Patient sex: F
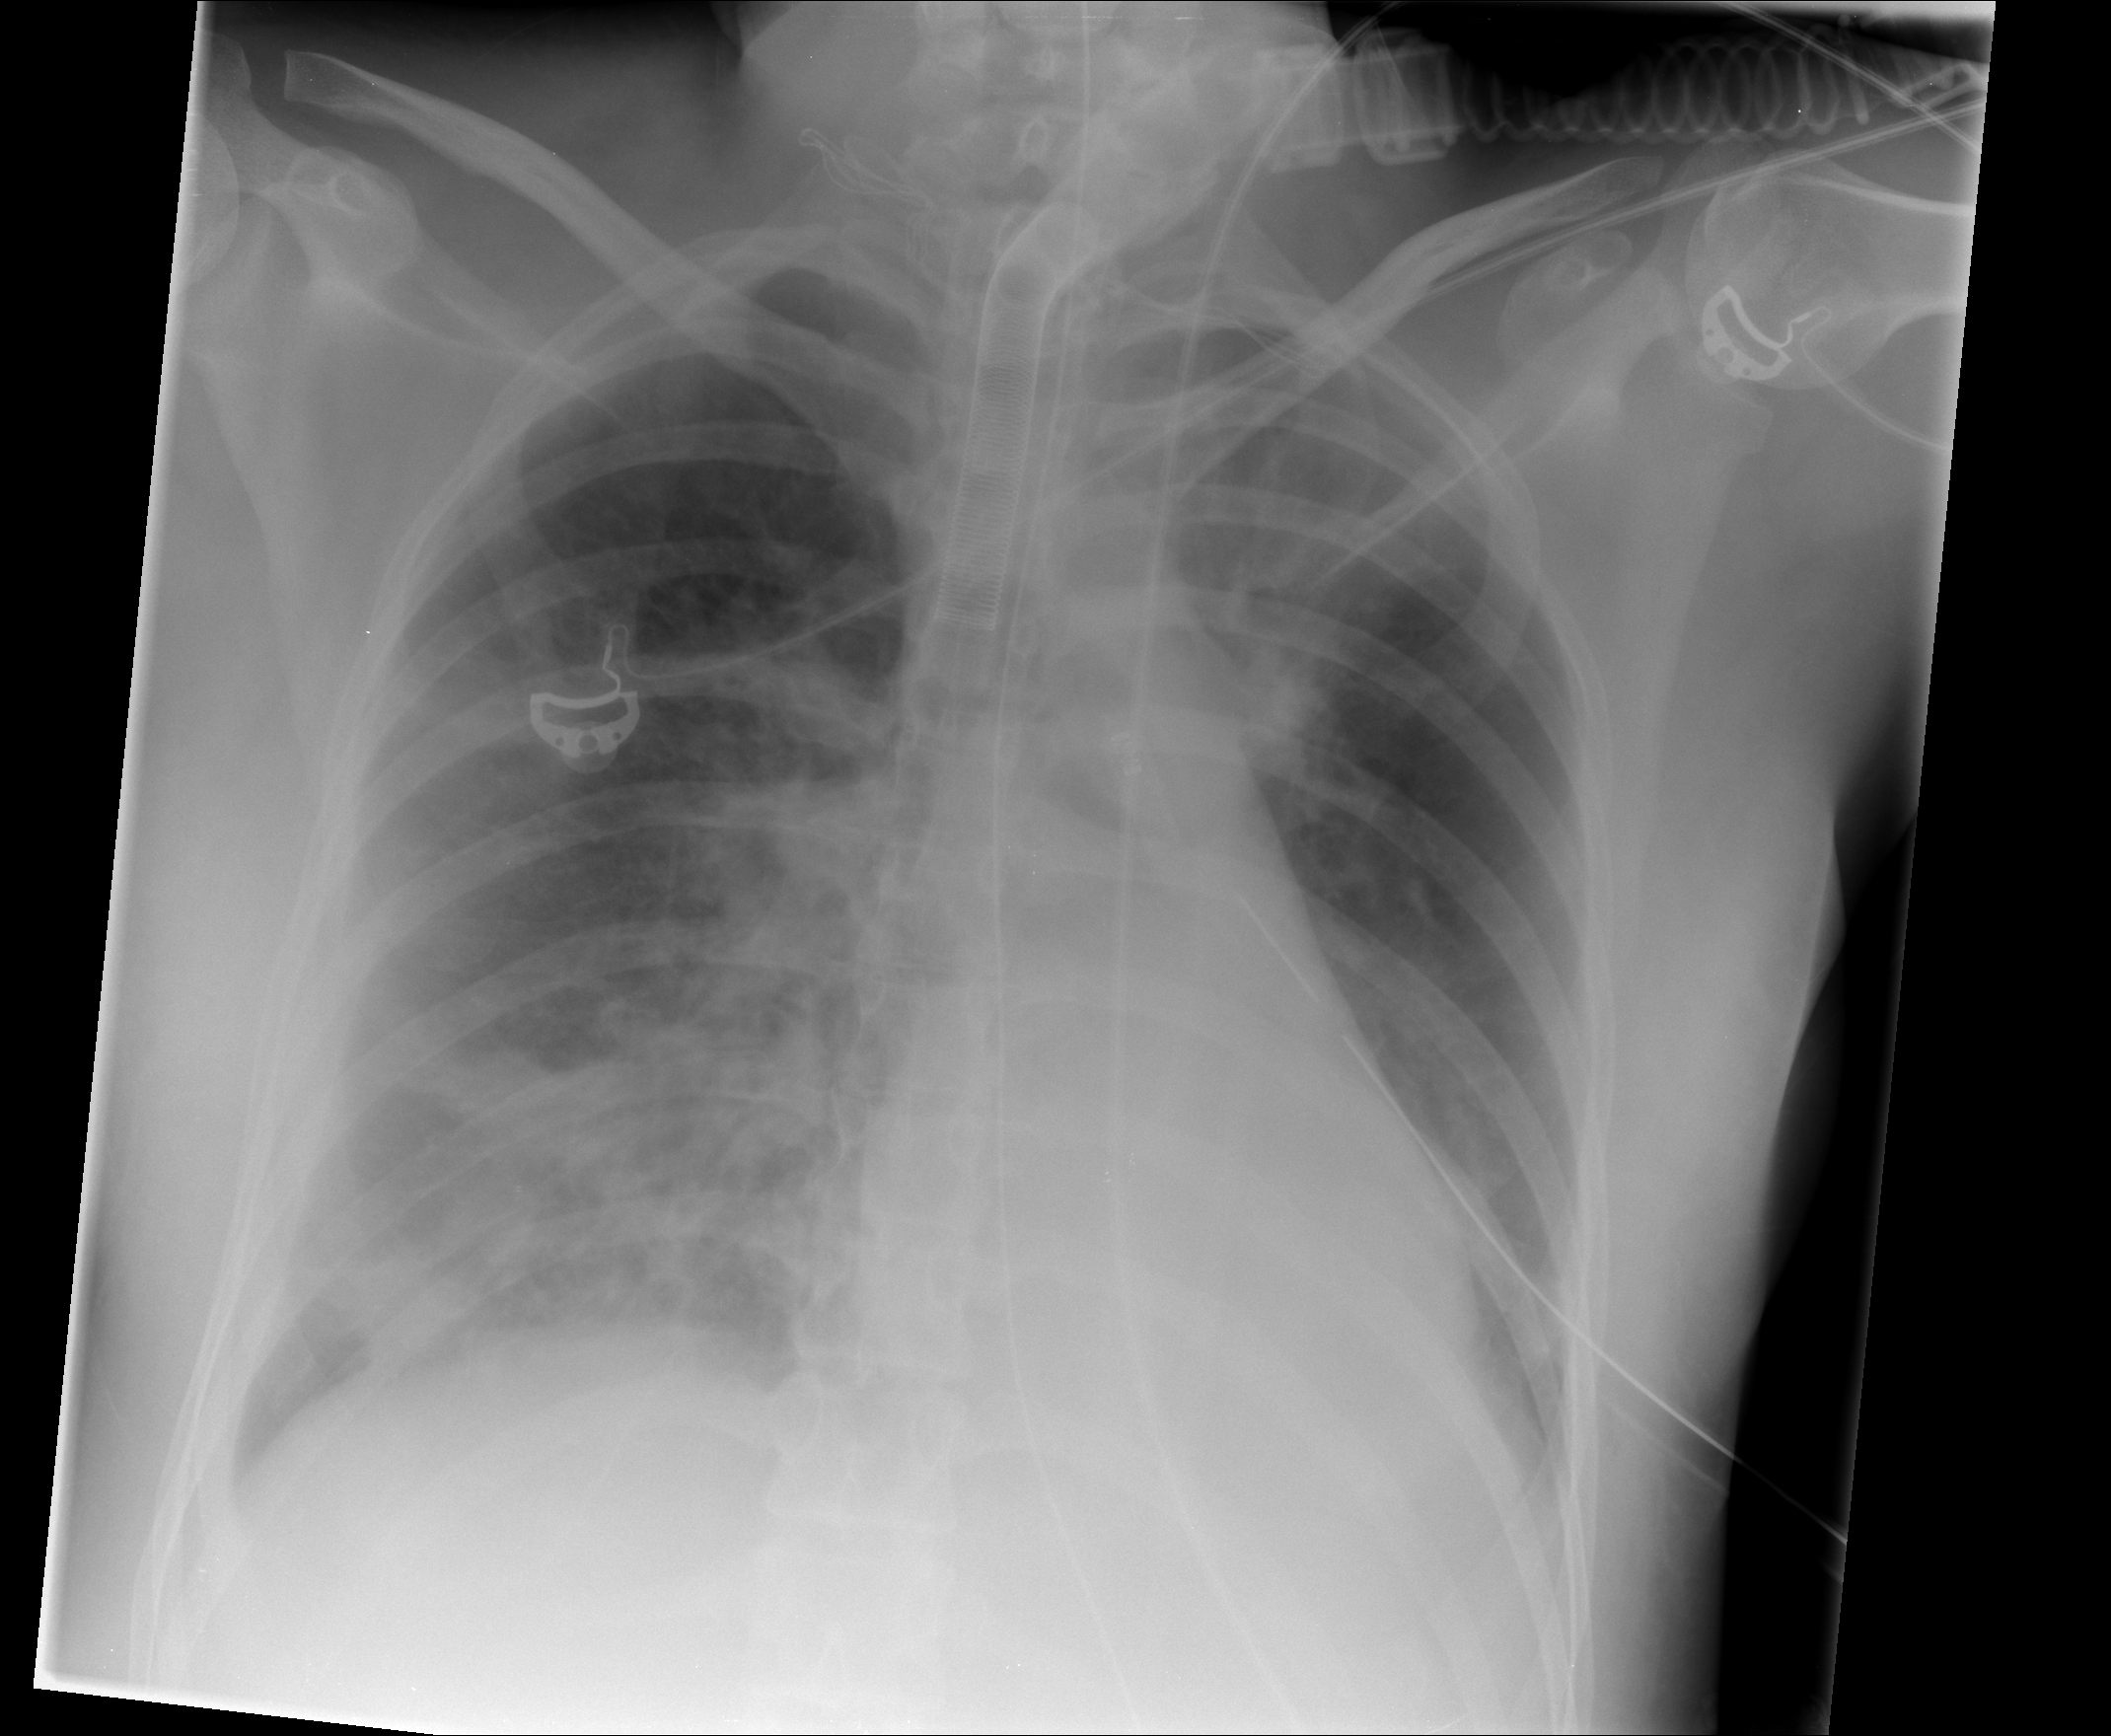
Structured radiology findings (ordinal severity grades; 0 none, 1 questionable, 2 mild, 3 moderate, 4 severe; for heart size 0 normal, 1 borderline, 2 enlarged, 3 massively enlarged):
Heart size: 0
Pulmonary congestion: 0
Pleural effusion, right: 2
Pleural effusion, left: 0
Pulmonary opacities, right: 2
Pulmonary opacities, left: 0
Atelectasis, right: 2
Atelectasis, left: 0